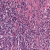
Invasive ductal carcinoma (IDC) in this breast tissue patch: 1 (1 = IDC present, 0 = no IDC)